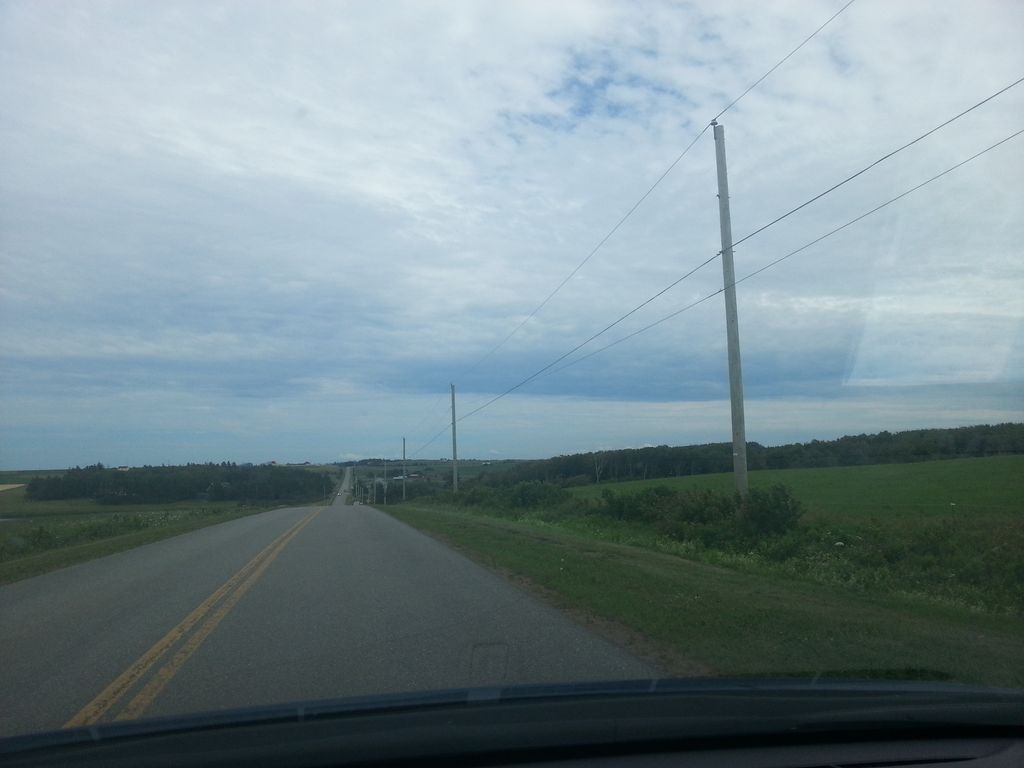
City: charlottetown